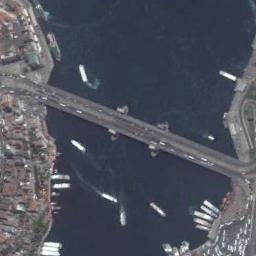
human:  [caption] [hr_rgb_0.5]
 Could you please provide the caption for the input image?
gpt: A bridge connects the land on both sides of the blue river  There are many buildings and roads on the land  There are many ships in the river .

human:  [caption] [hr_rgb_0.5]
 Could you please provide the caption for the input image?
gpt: On one side of the river, There are farmland  And on the other side, There are settlements .

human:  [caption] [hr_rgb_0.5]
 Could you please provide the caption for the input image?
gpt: A bridge built on a dark blue river while some boats on the river, And the residential area on both sides of the river .

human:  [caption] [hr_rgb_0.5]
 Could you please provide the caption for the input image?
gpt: There is a bridge with some boats over the river next to many buildings .

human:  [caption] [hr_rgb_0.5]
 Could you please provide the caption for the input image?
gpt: There are many boats under the bridge .